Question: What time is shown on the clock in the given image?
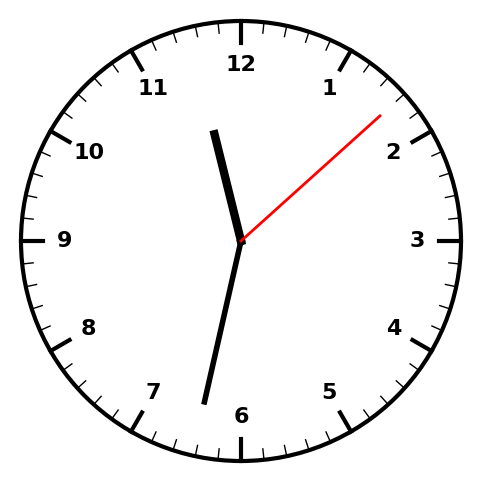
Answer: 11:32:08